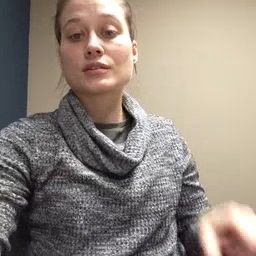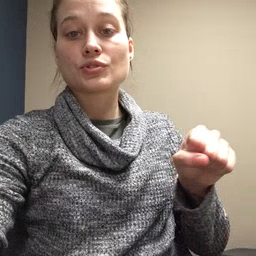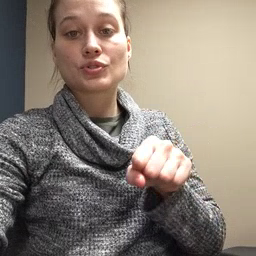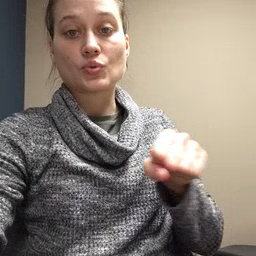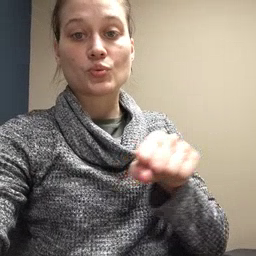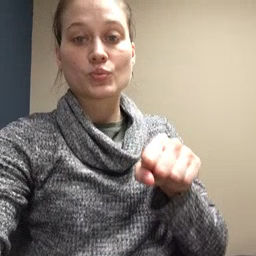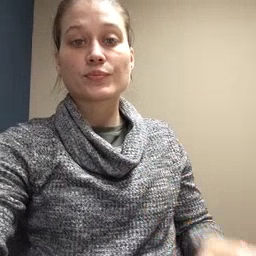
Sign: shoe